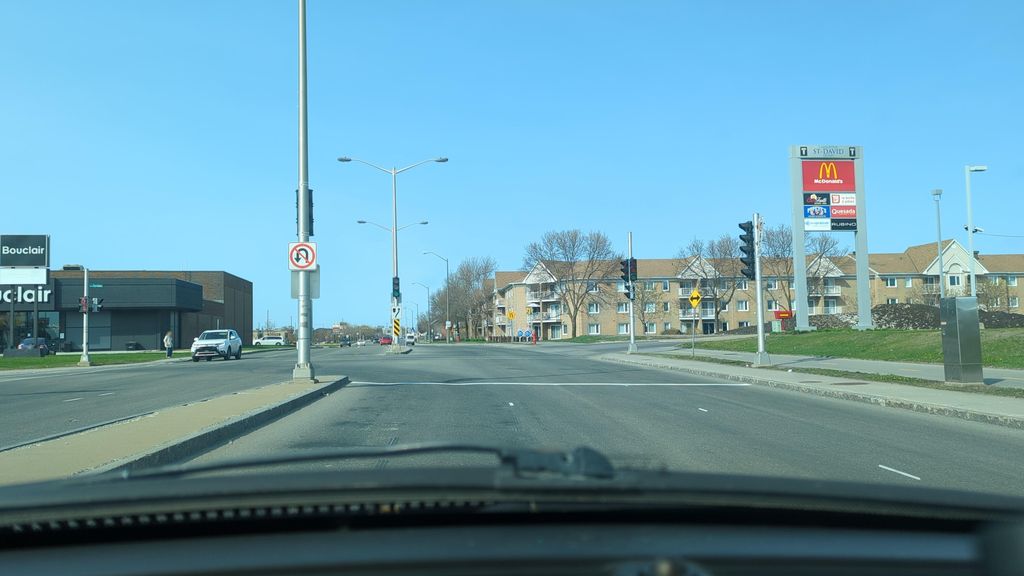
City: quebec_city